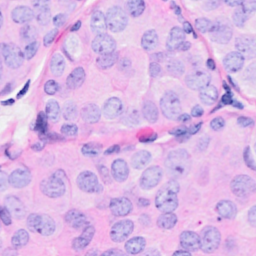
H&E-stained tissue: Breast